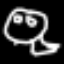
Label: frog